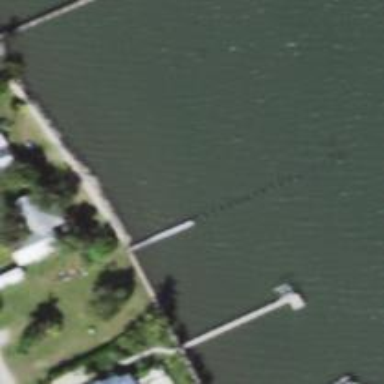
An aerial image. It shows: Man-made pier.